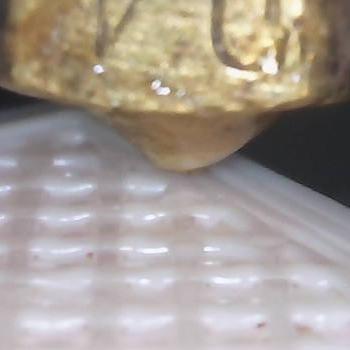
Flow rate: 52%